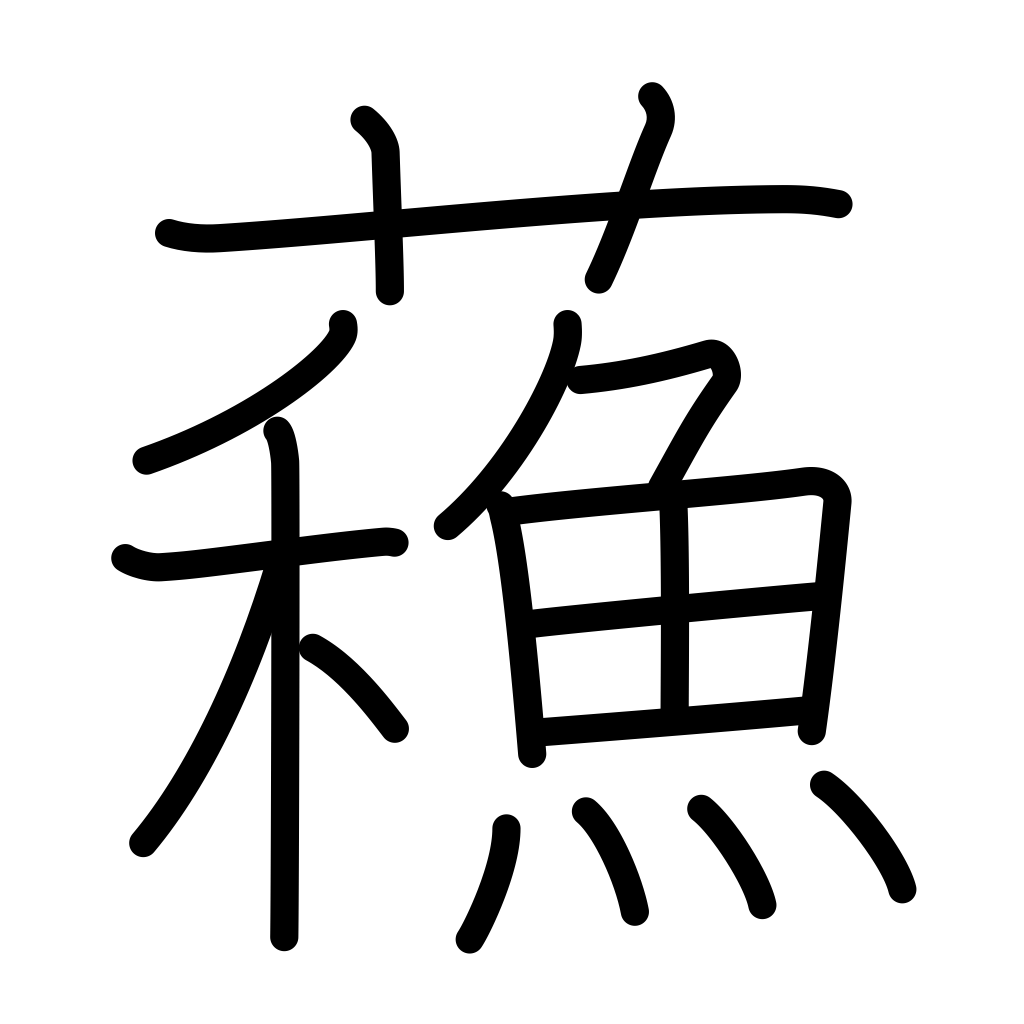
Meaning: be resurrected, resuscitated, revived